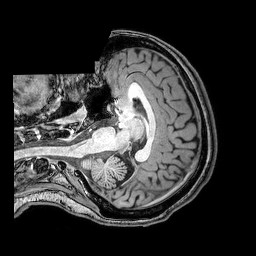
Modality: T1w
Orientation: axial
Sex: female
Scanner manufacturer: philips
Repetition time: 0.008164 s
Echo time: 0.00374 s